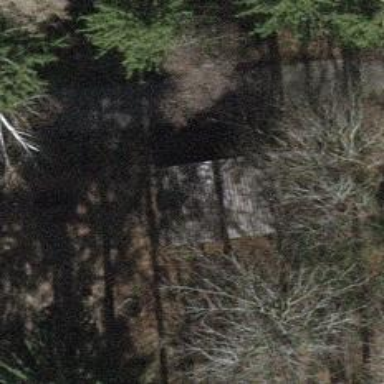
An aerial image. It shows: Picnic shelter providing place for individuals to seek refuge.